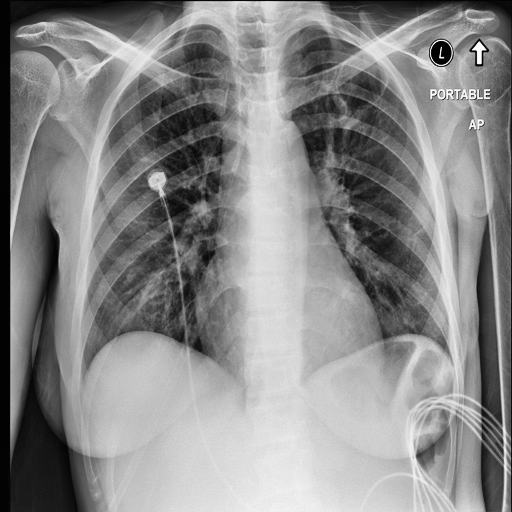
Finding: NORMAL